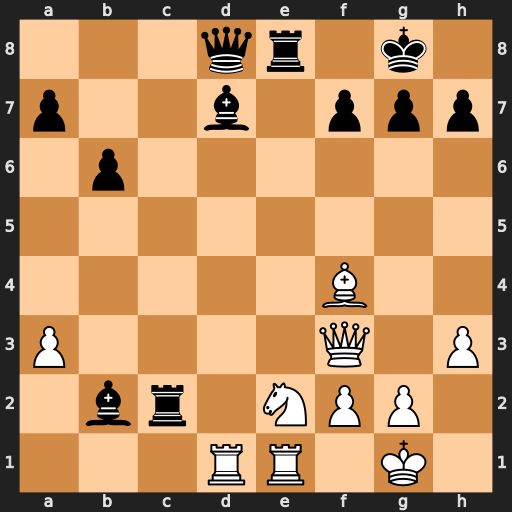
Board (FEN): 3qr1k1/p2b1ppp/1p6/8/5B2/P4Q1P/1br1NPP1/3RR1K1
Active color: w
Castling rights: -
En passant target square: -
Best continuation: Qd3 Qc8 Qxd7 Qxd7 Rxd7